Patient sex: M
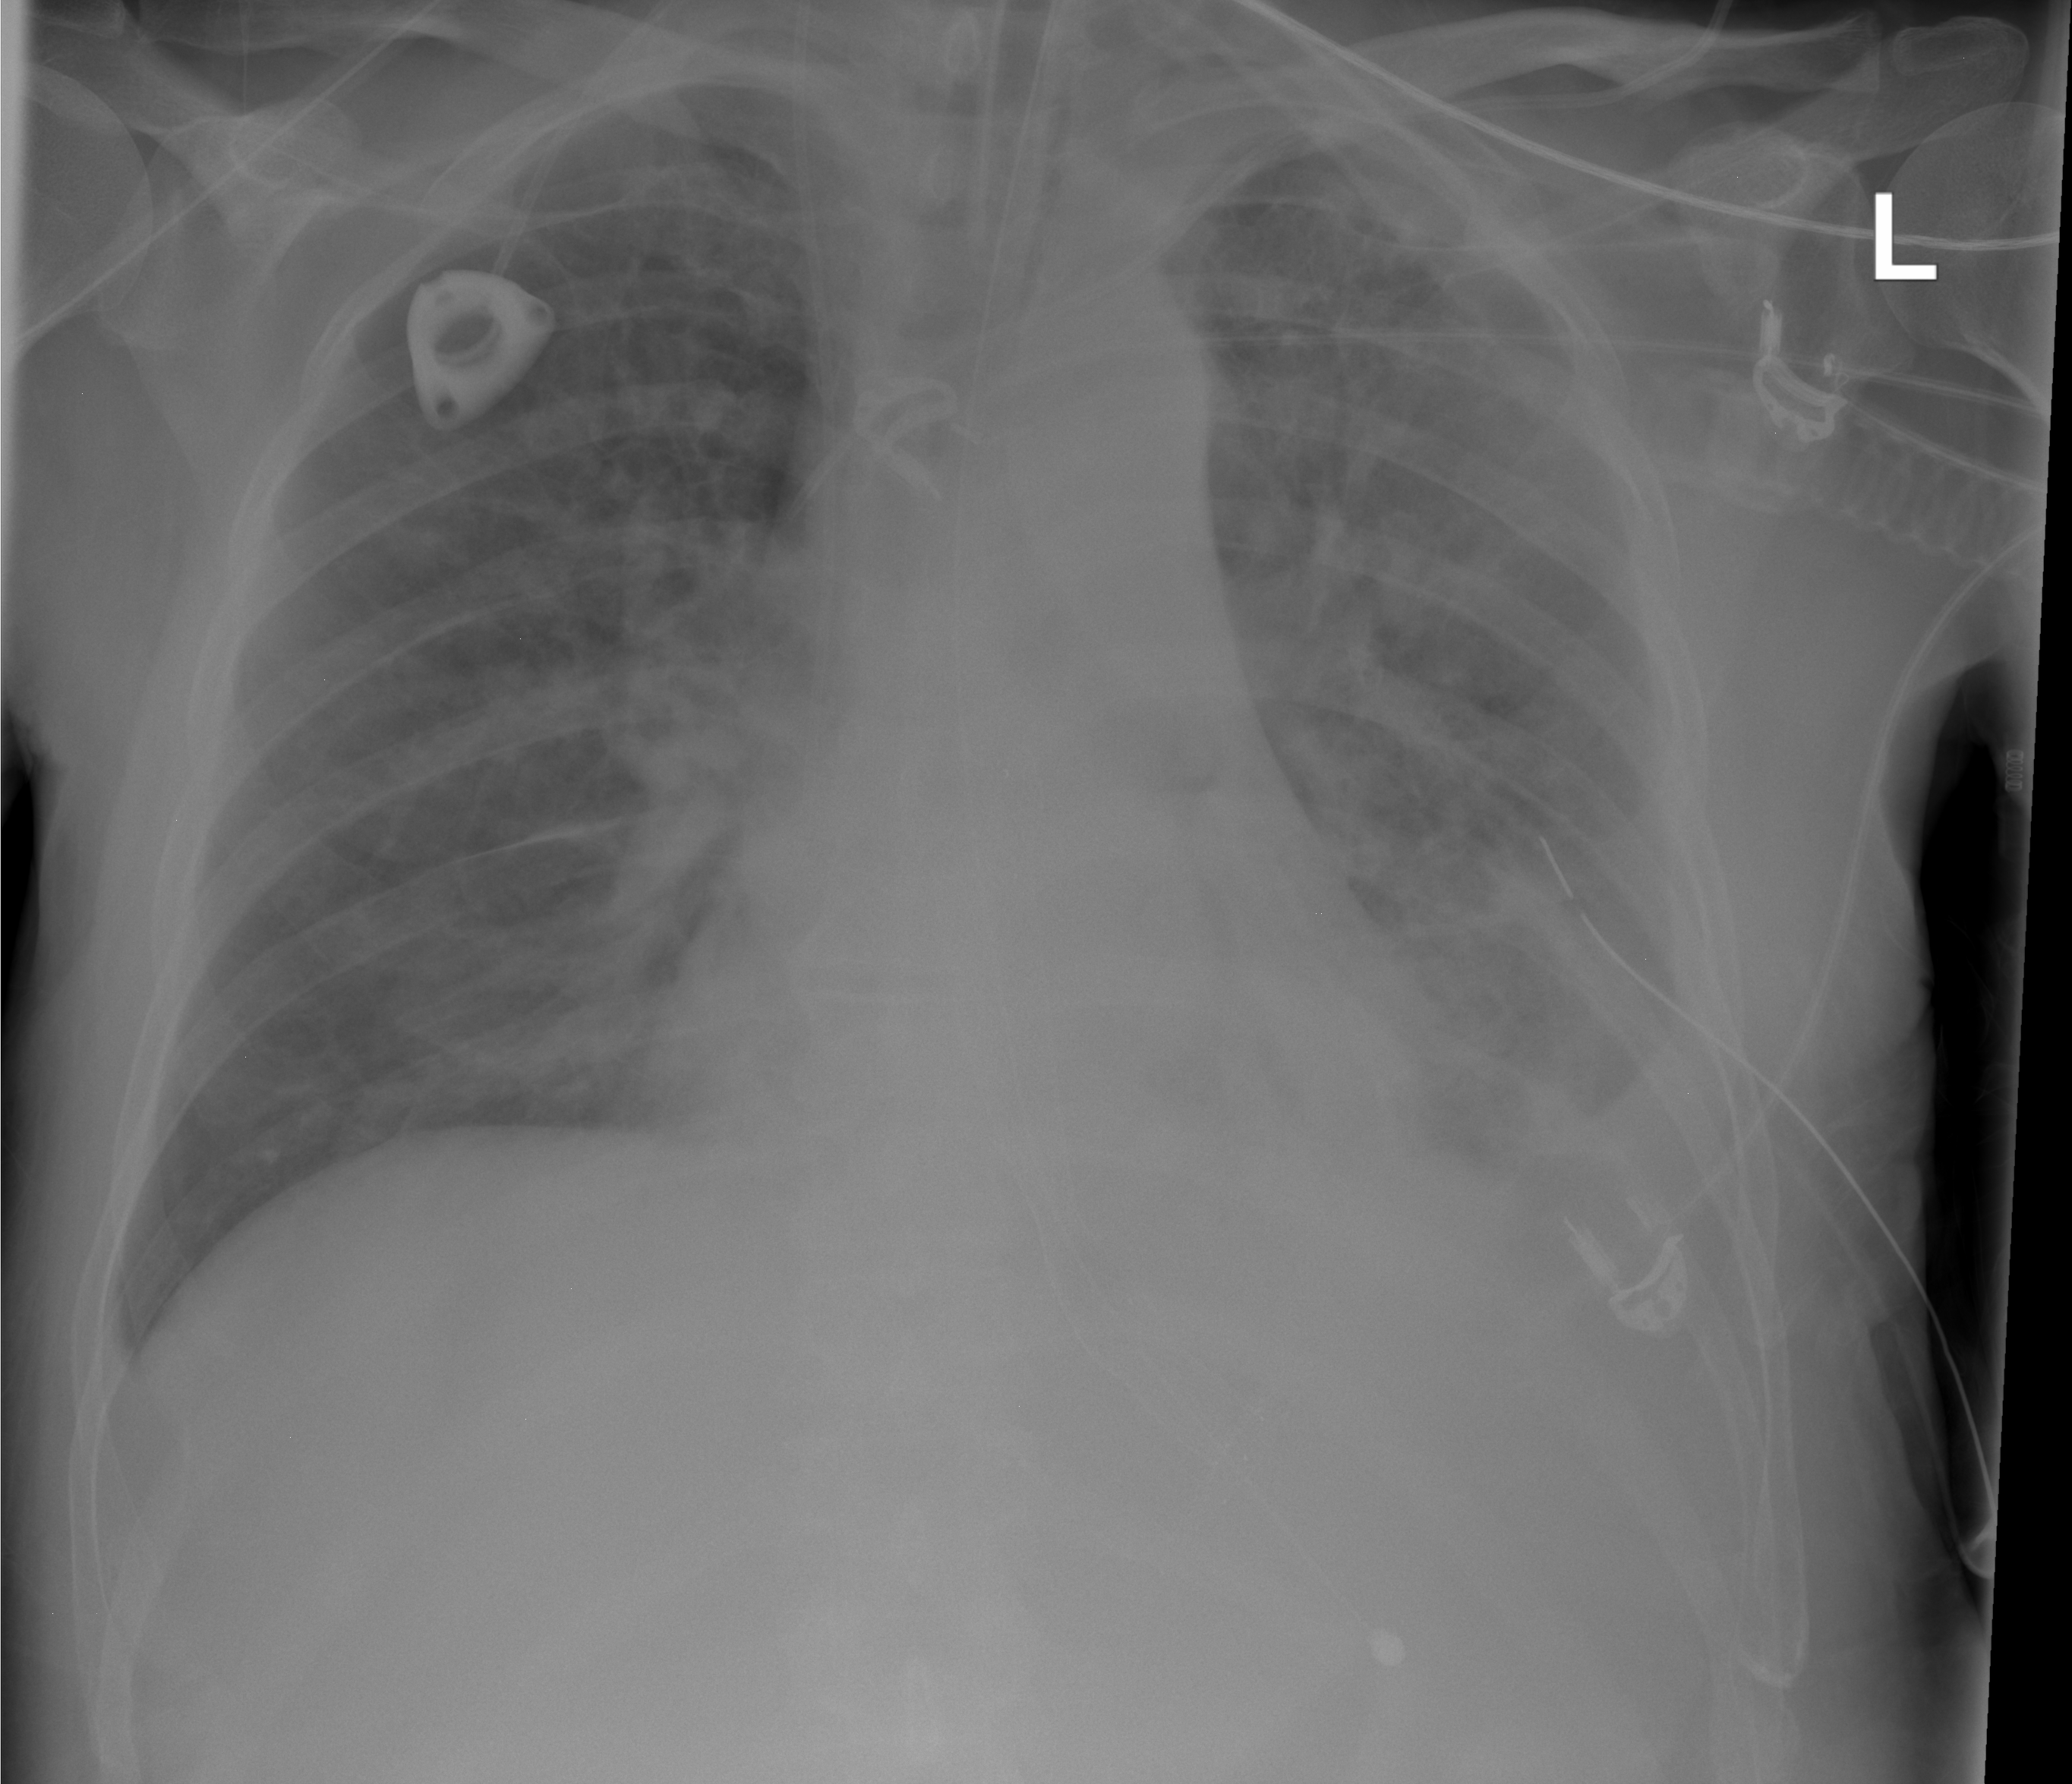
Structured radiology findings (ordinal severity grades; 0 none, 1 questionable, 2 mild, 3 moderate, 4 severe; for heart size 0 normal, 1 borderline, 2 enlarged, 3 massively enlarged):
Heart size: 0
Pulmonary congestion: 0
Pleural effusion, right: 0
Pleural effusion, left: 2
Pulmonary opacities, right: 0
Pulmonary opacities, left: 2
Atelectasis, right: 0
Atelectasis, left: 2